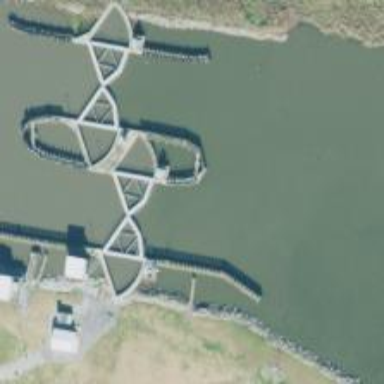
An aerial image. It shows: Lock gate on waterway.